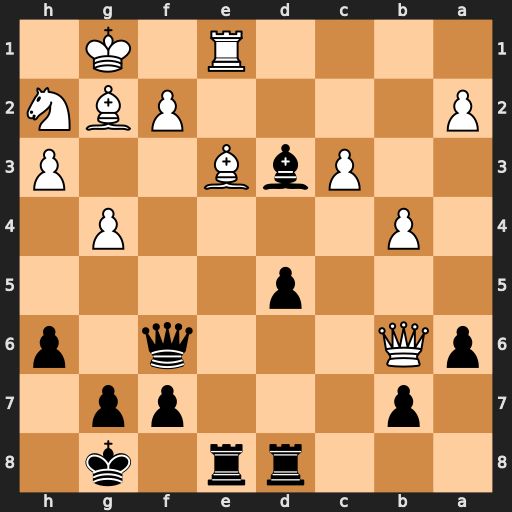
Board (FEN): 3rr1k1/1p3pp1/pQ3q1p/3p4/1P4P1/2PbB2P/P4PBN/4R1K1
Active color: b
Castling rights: -
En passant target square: -
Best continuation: Qxb6 Bxb6 Rxe1+